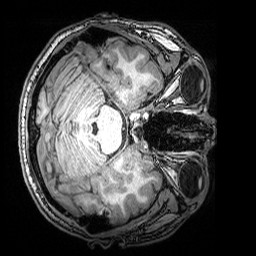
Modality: T1w
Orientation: axial
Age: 21
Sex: male
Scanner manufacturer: siemens
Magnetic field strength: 3 T
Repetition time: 2.53 s
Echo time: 0.00388 s